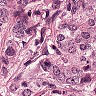
Metastatic tissue present: yes